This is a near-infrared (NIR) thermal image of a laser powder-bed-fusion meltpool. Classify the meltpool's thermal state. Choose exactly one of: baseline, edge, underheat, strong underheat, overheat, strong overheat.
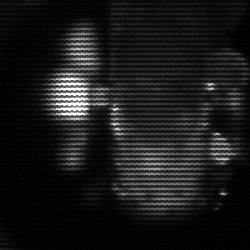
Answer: strong underheat